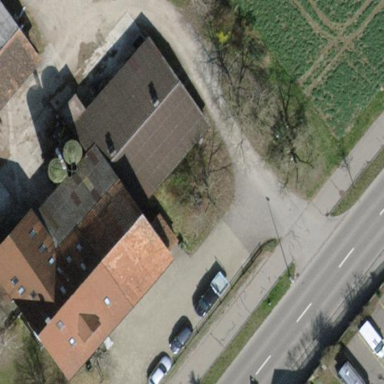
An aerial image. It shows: Building with tiled roof.